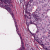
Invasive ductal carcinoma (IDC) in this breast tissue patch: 0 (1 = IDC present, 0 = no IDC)